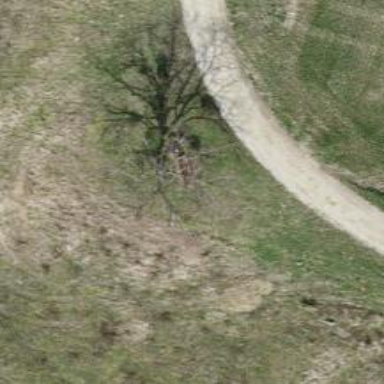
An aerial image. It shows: Bench.